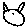
Label: cat